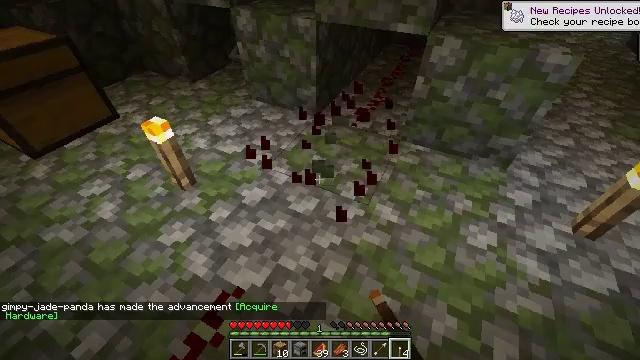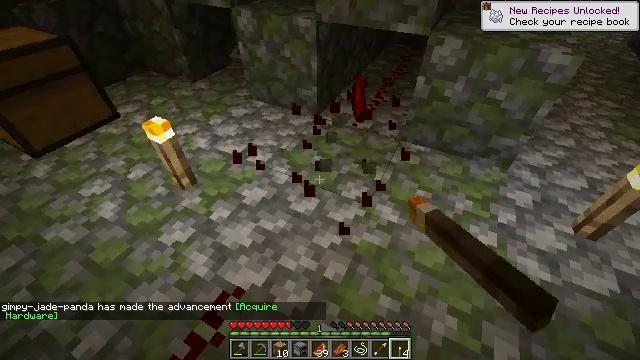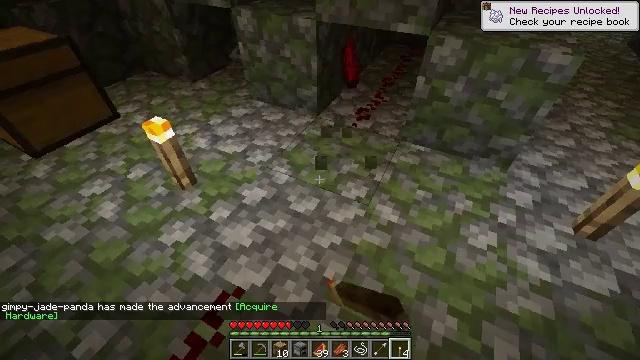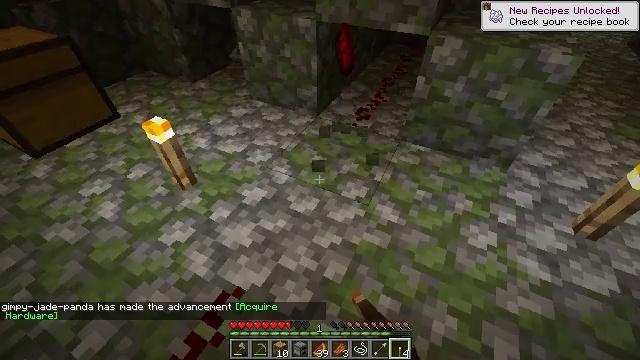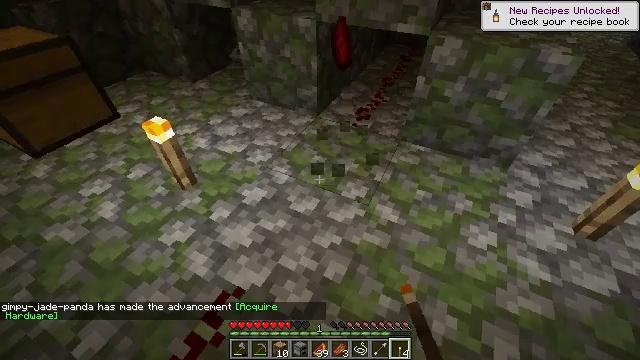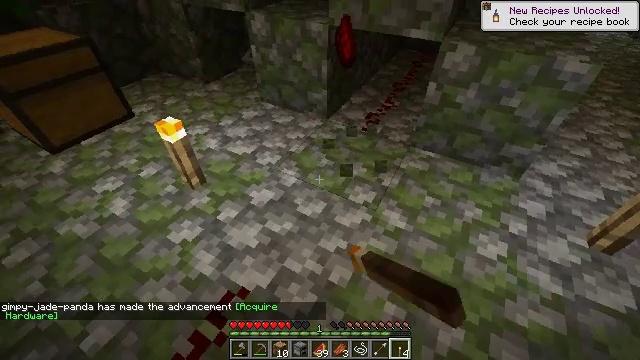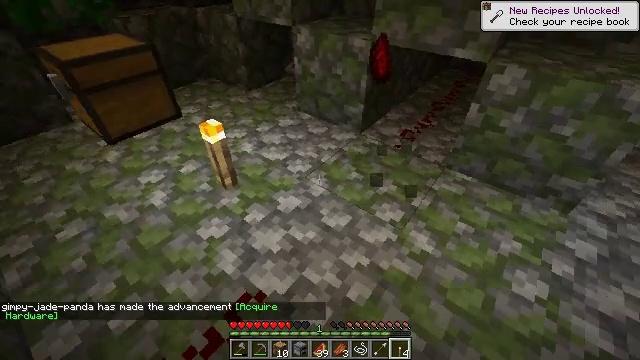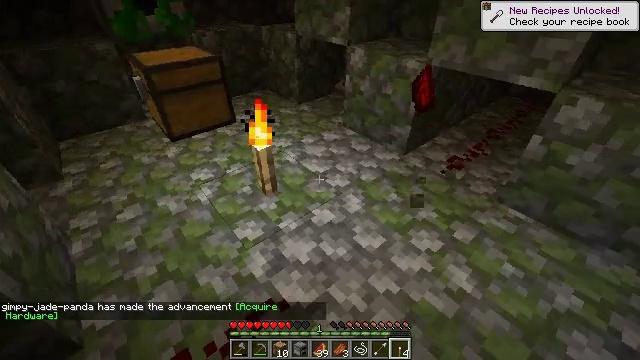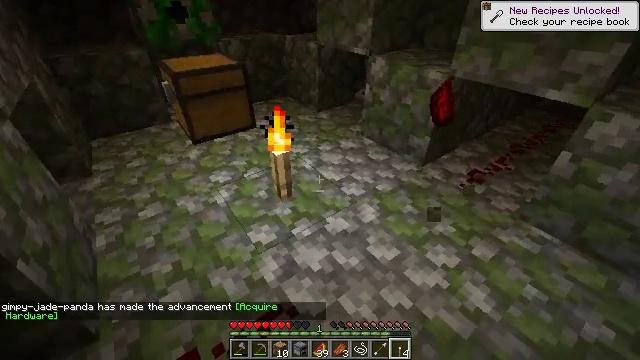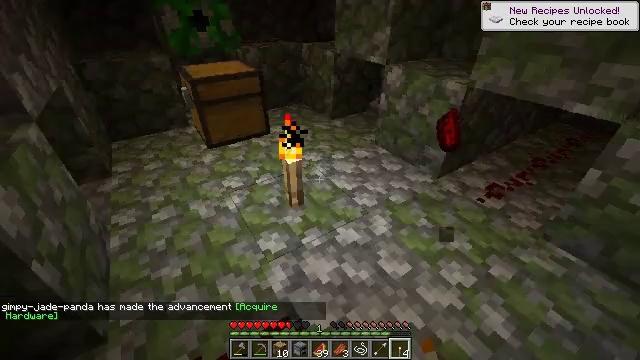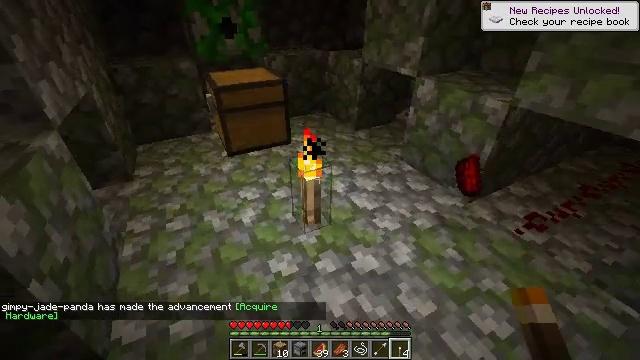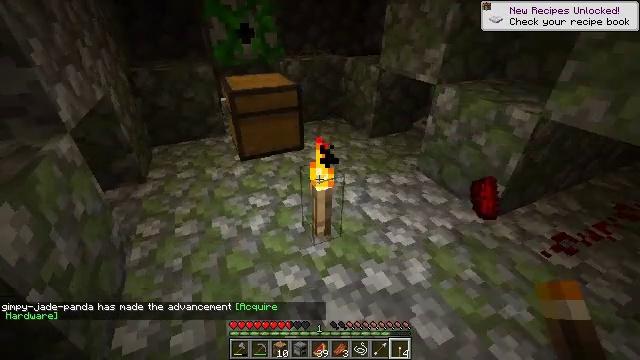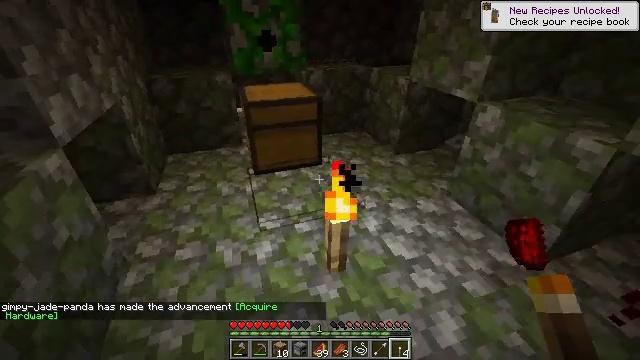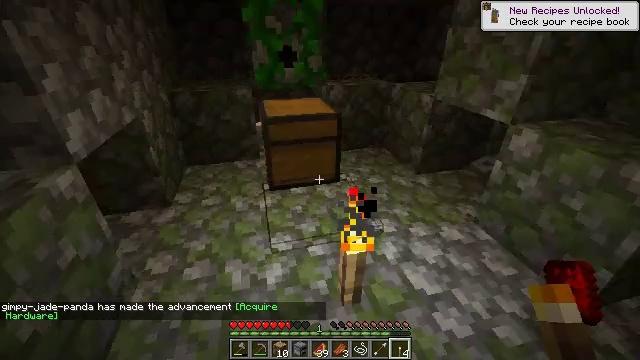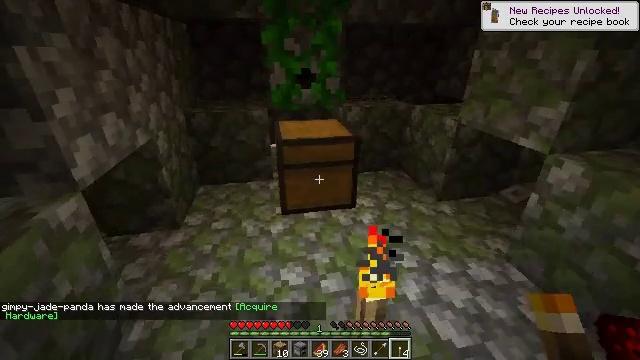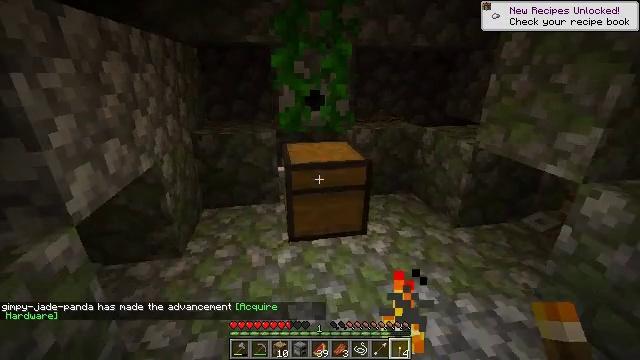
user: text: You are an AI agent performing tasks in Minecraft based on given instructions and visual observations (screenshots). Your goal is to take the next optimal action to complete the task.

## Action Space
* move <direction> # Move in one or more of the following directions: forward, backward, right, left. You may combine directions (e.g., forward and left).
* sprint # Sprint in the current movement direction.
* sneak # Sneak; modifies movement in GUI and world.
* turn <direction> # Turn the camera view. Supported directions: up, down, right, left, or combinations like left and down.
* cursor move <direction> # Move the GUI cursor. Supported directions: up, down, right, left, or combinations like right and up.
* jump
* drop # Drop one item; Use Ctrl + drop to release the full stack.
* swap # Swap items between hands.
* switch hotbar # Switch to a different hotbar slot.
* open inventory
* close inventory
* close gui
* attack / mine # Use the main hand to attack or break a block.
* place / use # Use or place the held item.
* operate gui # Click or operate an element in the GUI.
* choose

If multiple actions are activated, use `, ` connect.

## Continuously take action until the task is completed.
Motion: motion action
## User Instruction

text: Destroy the tripwire to deactivate the trap.
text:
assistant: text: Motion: attack / mine
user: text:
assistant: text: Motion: attack / mine
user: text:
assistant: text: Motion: attack / mine
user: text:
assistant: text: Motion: attack / mine
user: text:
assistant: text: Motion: turn left
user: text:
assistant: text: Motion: turn left and up
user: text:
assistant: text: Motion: turn left and up
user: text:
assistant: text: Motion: turn left and up
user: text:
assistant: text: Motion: move forward, turn left and up
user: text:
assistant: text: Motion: move forward, turn left and up
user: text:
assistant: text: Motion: move forward, turn left
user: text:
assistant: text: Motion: move forward, turn left and up
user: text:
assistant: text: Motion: move forward, turn left and up
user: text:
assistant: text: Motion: move forward and move left, turn left and up
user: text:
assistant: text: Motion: move forward and move left, turn up
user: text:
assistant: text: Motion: move forward and move left, turn up
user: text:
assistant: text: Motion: move left, turn up
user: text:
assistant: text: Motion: turn right and up
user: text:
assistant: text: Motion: turn right and up
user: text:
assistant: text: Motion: turn right and up
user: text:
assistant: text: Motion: turn right
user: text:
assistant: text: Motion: turn right and up
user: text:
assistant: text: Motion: turn right and up
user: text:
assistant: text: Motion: attack / mine
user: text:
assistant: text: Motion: attack / mine
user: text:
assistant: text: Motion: turn up, attack / mine
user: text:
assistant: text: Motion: turn up
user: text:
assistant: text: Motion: turn up
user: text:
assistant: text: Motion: turn left and up
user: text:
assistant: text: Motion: no_op